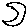
Label: moon